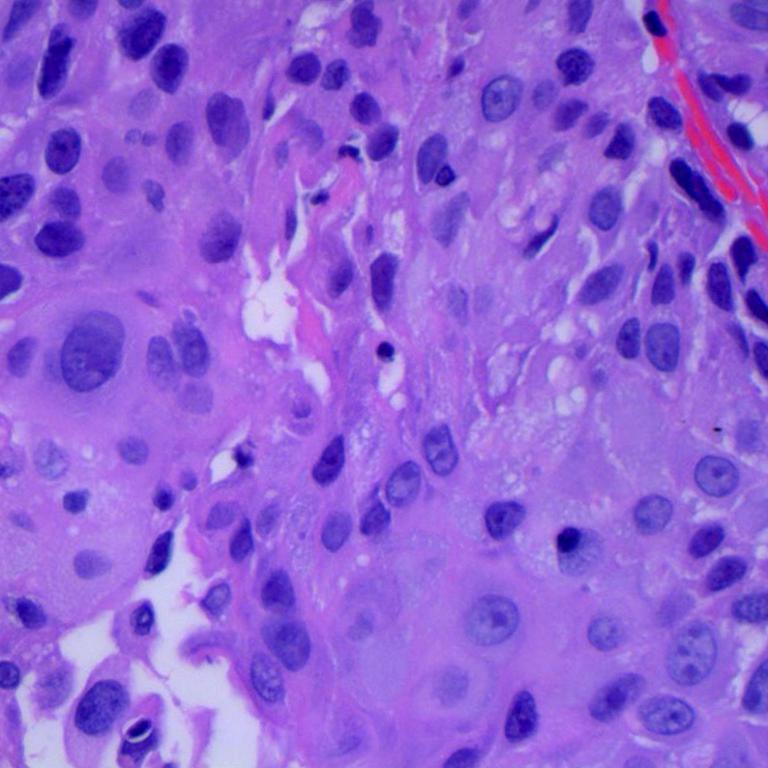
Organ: lung
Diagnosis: squamous carcinomas